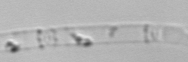
Label: Cerataulina_pelagica